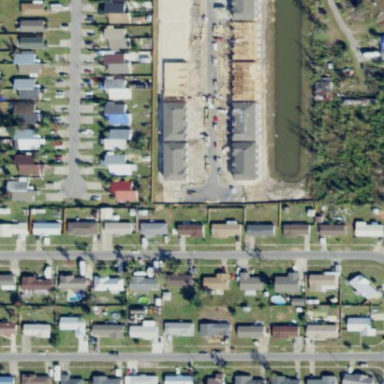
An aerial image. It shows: This residential area consists of single-family homes.